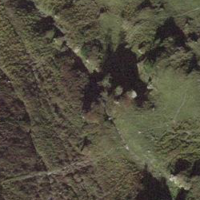
EUNIS habitat code: 23
Species observed at this site:
Aglais urticae
Anthus spinoletta